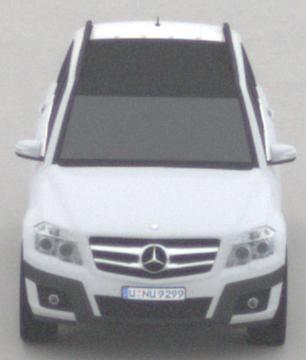
Make: Mercedes-Benz
Model: GLK 280
Detailed model: GLK-Class (204)
Model produced from: 2008/10
Model produced until: 2009/04
Doors: 5
Color: white
Road condition: dry road
Daytime: morning or afternoon
Contrast: low contrast